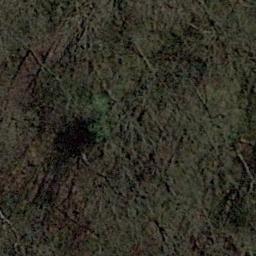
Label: forest